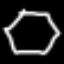
Label: octagon